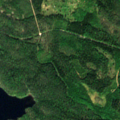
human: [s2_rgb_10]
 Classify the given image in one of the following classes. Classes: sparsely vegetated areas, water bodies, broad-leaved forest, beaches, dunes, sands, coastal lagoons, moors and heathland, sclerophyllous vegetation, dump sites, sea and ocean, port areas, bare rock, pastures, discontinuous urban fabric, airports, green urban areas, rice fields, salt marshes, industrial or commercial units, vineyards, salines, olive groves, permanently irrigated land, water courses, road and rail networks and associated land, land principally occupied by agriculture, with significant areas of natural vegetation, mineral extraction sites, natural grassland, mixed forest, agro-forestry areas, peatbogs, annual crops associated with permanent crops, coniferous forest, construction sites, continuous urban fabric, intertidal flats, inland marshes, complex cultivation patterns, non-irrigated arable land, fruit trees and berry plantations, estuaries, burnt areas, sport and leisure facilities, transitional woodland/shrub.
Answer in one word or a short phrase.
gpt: coniferous forest, mixed forest, water bodies